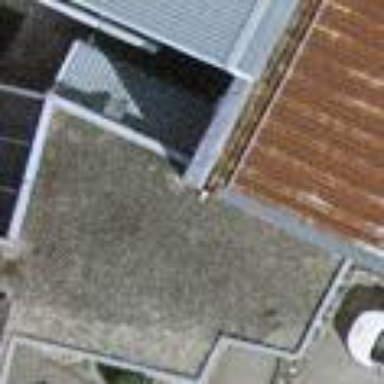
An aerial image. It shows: Industrial building with flat grey roof.